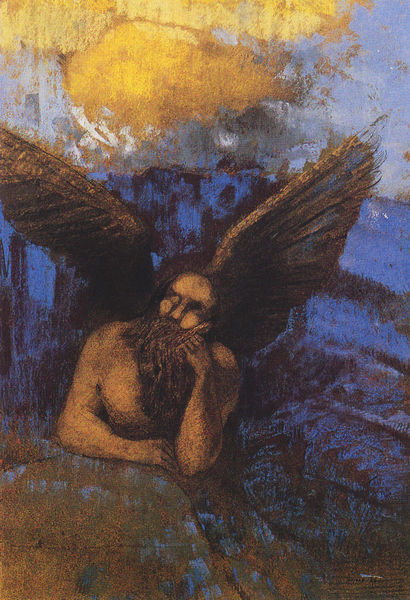
Titel: Old Angel
Künstler: Odilon Redon
Standort: Paris
Institution: Musée du Petit Palais
Schlagwörter: akt, berg, blau, dunkel, felsen, flügel, gemälde, gott, hand, himmel, kopf, mann, meer, nackt, schlaf, wasser, weiß, wolken, aquarell, gelb, landschaft, ocker, braun, brust, ellbogen, finger, flou, frisur, geste, grau, hintergrund, kreide, licht, nase, orange, pastell, schwarz, zeichnung, blick, wolke, malerei, symbolismus, alt, bart, arm, arme, augen, bärtig, böse, federn, gefieder, gesicht, stein, steine, vollbart, schauen, öl, erde, hügel, pastos, sonne, auge, gold, haare, kinn, traurig, fliegen, engel, schiff, düster, fels, modern, schattierung, detail, barbe, grimmig, homme, jaune, melancholie, lichteinfall, nachdenklich, sinnieren, ellenbogen, aufstützen, denkend, gedanken, nachdenken, oben, mond, stütze, denken, gestützt, denker, pinselduktus, sehnsucht, aufgestützt, nachdenkend, schwingen, backe, zeit, geflügelt, träumen, ciel, gezeichnet, rafael, bleu, tristesse, verzerrt, rocher, ange, abgestützt, feuerball, grübeln, evangelist, paradis, mer, manger, aufblicken, ailes, pastellzeichnung, fela, langer bart, schwermut, aufwärts, raphael, penseur, schwermütig, kopfhaltung, chronos, regard, chagall, männlicher engel, oliegen, pas sur, pendant, wokle, gelb gold, #gelb, denkender, penser, melancholiegeste, flügel sonne